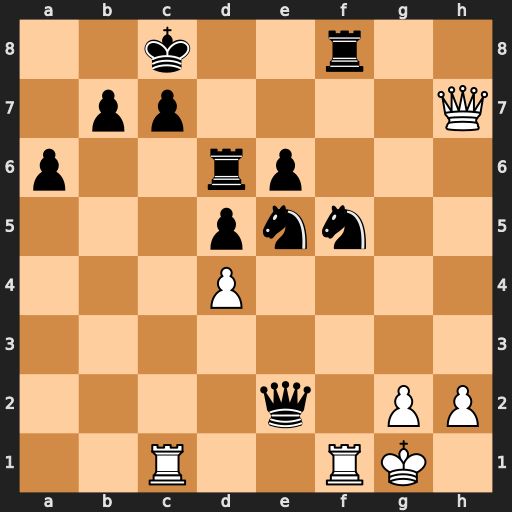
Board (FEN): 2k2r2/1pp4Q/p2rp3/3pnn2/3P4/8/4q1PP/2R2RK1
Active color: w
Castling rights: -
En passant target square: -
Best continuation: Qxc7#